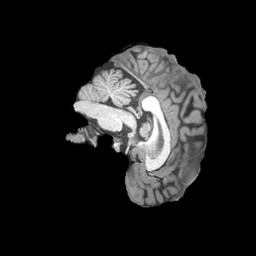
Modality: T1w
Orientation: sagittal
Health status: healthy